Question: so in a project i need to append a few elements with jquery. I am using the '.append()' function, an it works fine, but what i need to really do is append the elements in the same place every time, and not one after the other.

as you can see i need the secon element (yellow one) - and the next ones - to be but every time on the same place, not dependent on the before elements positions.
sorry for bad english.
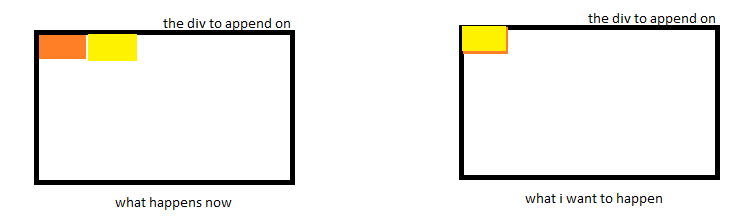
Answer: As @darklightcode mentioned, you should solve this by using CSS.
Add 'position: relative' rule to the Parent element. Then, add 'position: absolute' to Child elements, that you are appending to. The easiest way would be to give each element, that you are adding the same class, that has this rule: 'position: absolute'.
You won't need to specify 'z-index' for each added element, because by default the last added will be visible on top of all other elements.
It can look like this:
HTML:
'''
<div class="parent">
<div class="child green"></div>
<div class="child yellow"></div>
<div class="child red"></div>
</div>
'''
CSS:
'''
.parent {
position: relative;
}
.child {
width: 100px;
height: 100px;
position: absolute;
}
.green {
background: green;
}
.yellow {
background: yellow;
}
.red {
background: red;
}
'''